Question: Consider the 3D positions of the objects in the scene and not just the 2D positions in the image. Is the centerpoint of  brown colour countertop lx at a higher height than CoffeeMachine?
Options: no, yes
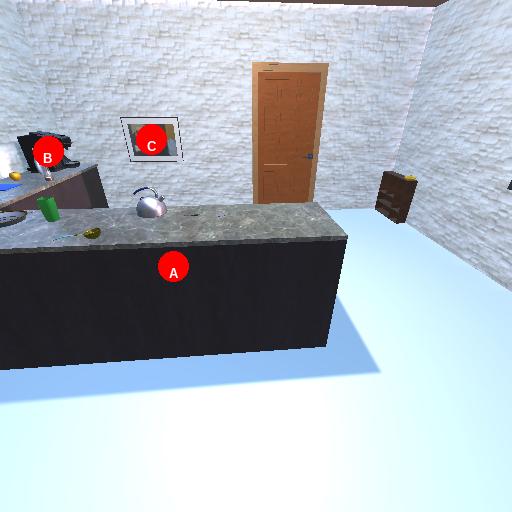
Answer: no